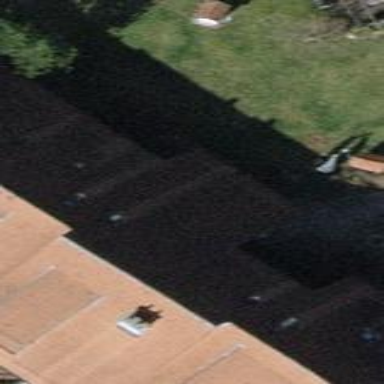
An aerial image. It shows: View of roof of building.